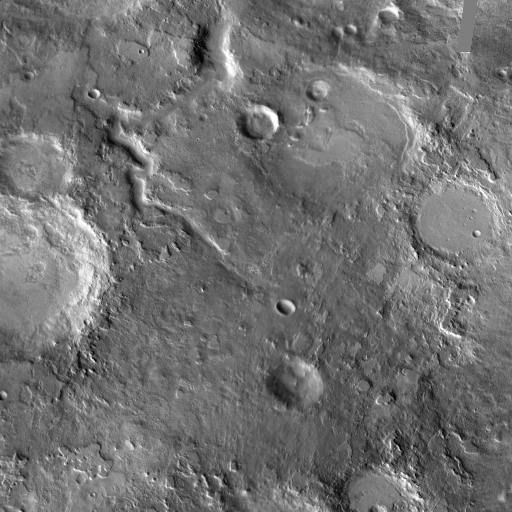
Crater classes present: Background, Other, Buried